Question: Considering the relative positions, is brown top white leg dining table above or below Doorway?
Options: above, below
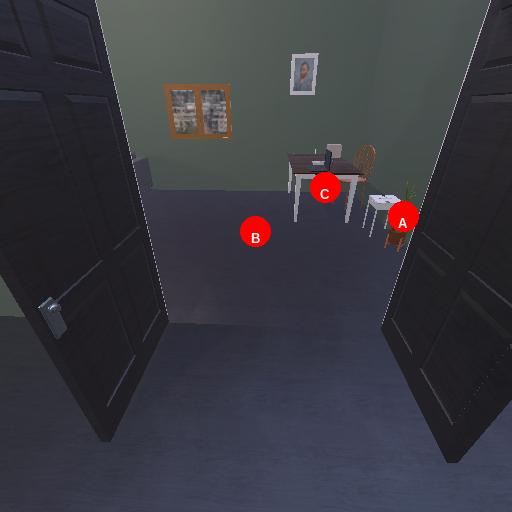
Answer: above